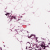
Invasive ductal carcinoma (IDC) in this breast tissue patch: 0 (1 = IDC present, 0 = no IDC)